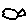
Label: fish